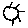
Label: sun